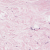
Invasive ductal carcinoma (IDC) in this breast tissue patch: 0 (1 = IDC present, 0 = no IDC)